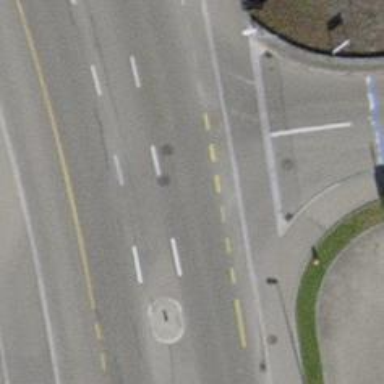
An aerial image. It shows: Primary highway with asphalt surface and dedicated lane for cycling on the left.